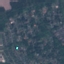
Land use / land cover: Residential